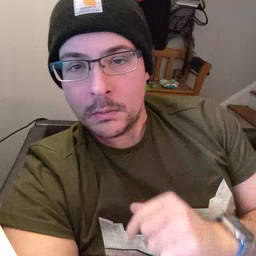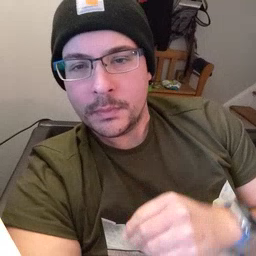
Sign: give